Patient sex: M
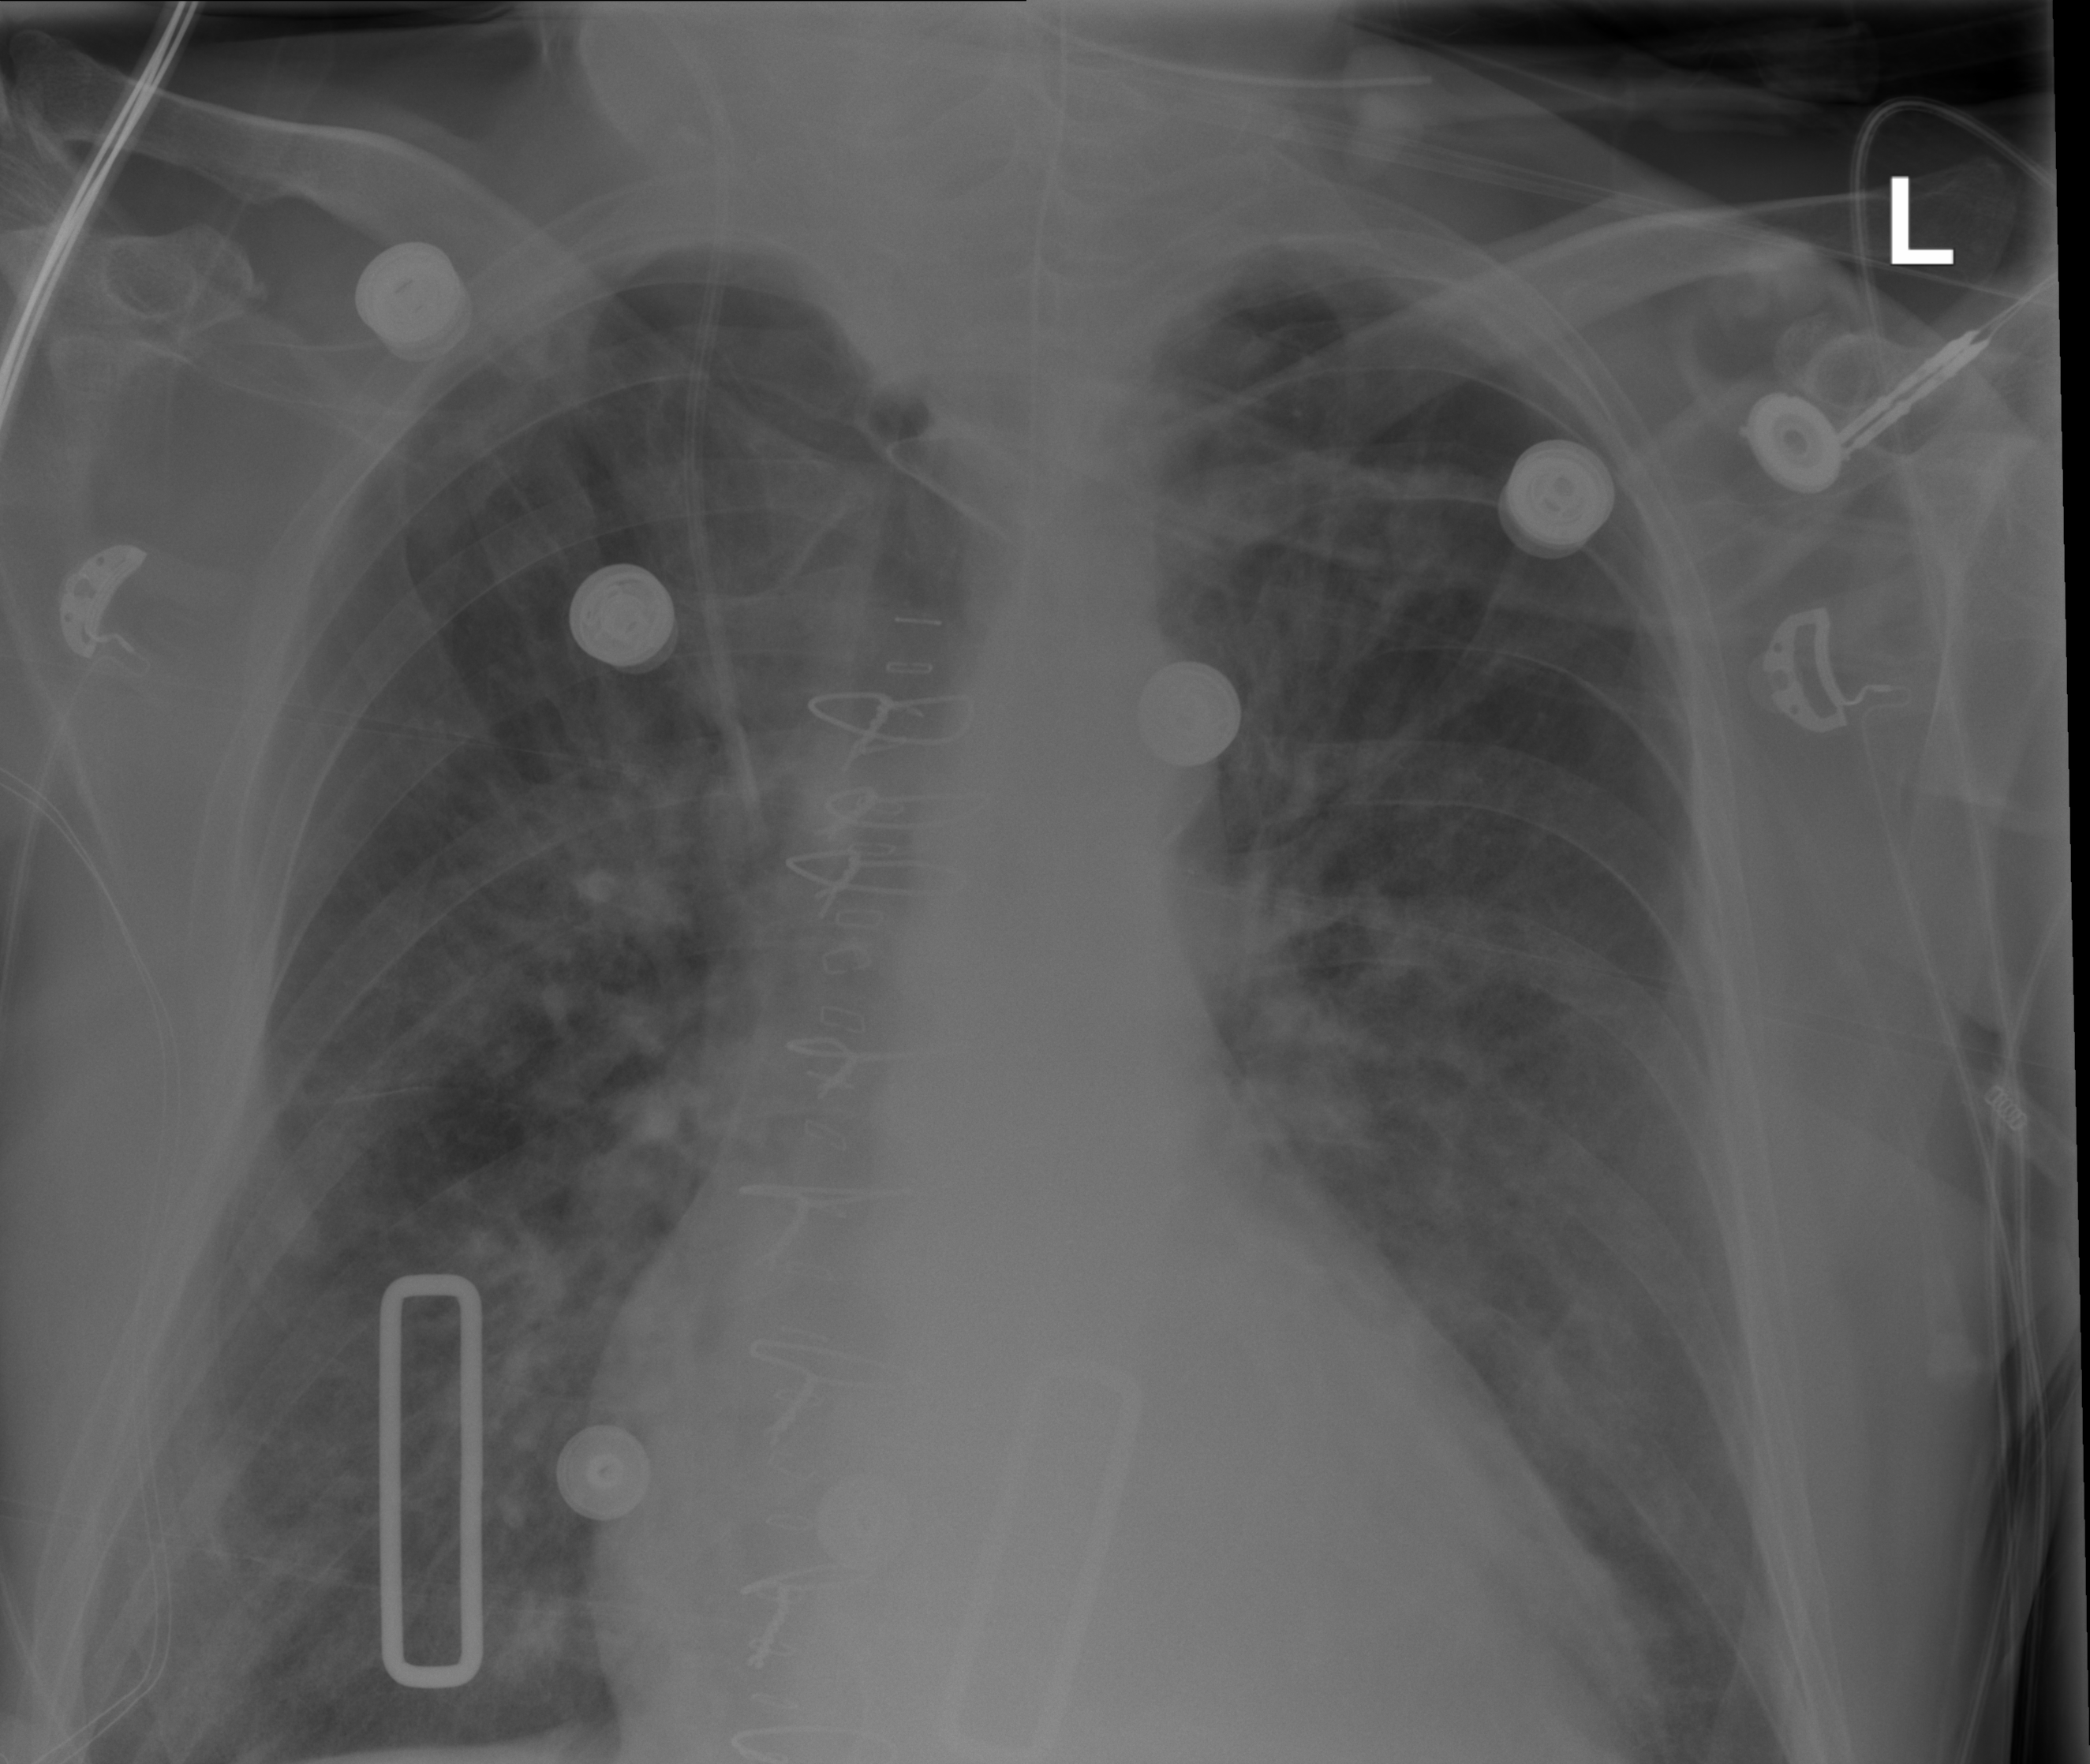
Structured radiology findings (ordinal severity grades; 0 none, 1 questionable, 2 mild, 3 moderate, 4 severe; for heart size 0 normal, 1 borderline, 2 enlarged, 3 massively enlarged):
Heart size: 2
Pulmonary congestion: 0
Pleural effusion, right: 0
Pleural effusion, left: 0
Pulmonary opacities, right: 2
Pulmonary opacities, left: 3
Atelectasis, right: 2
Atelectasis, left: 2